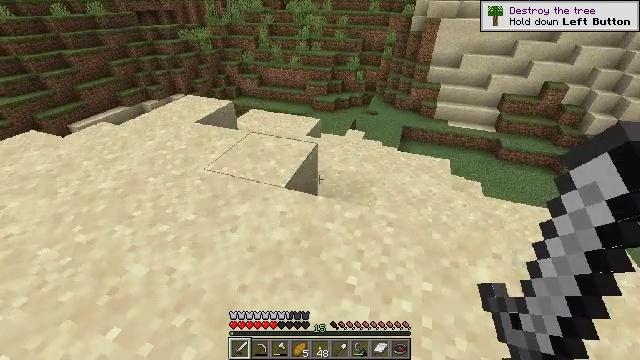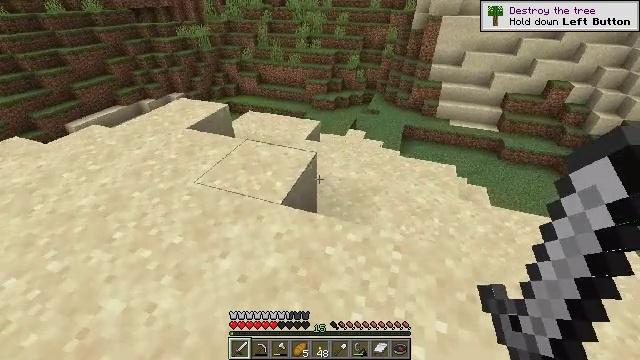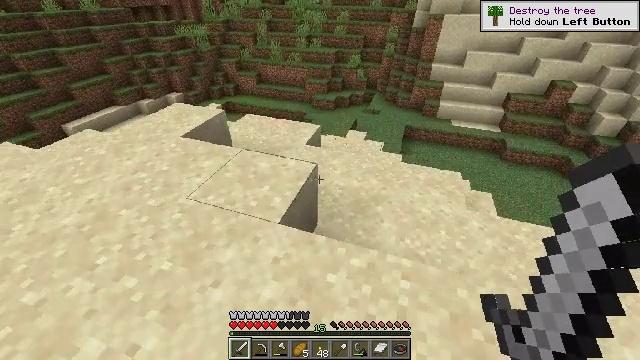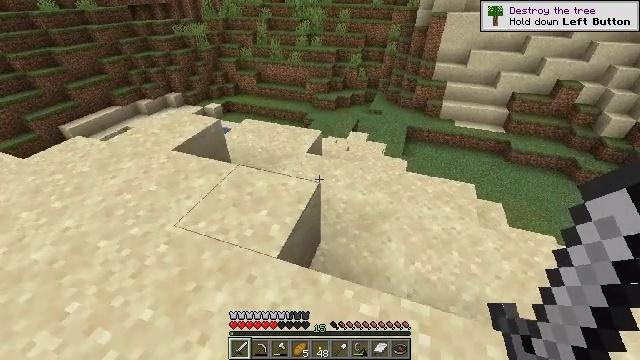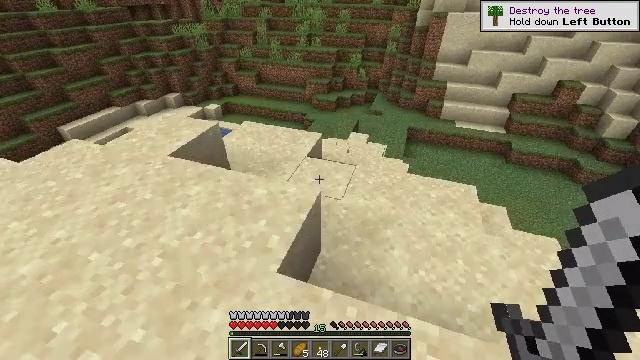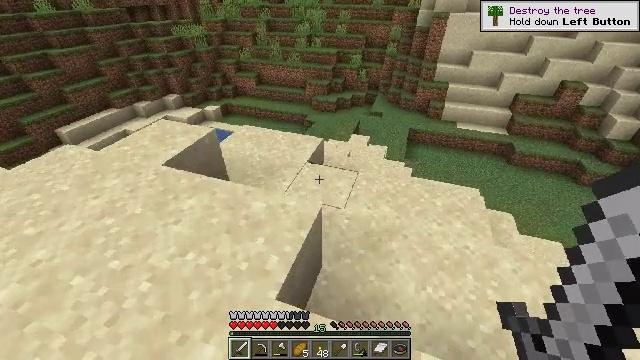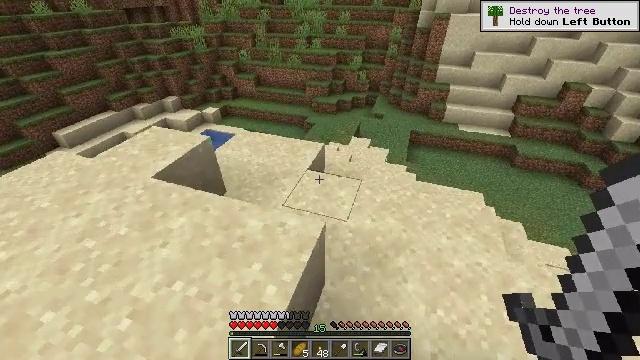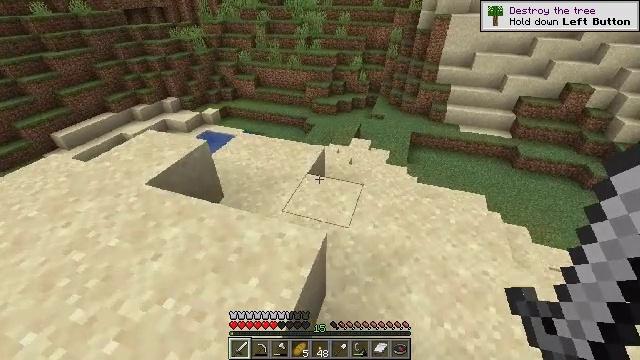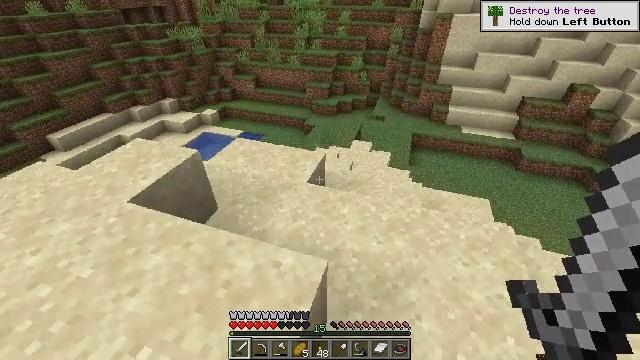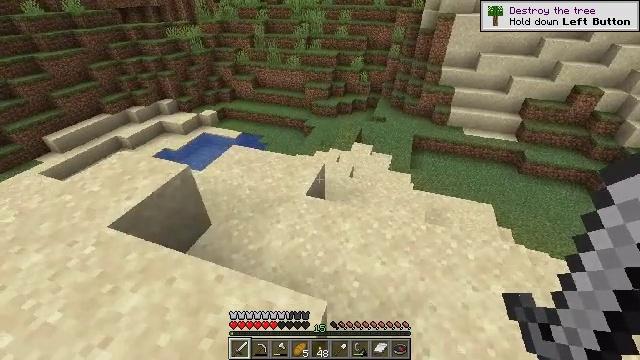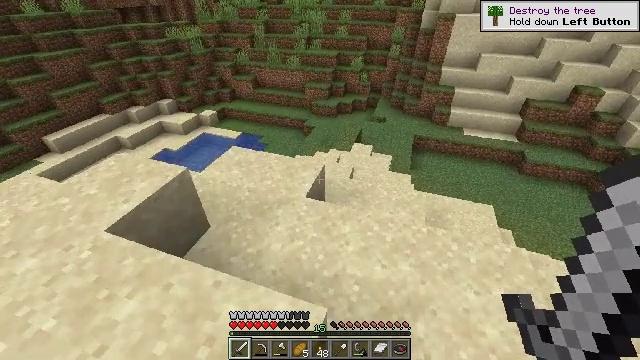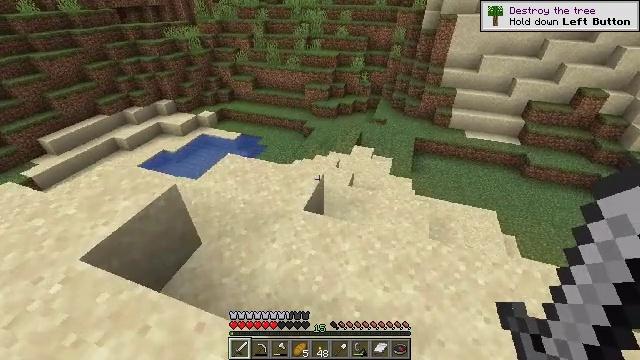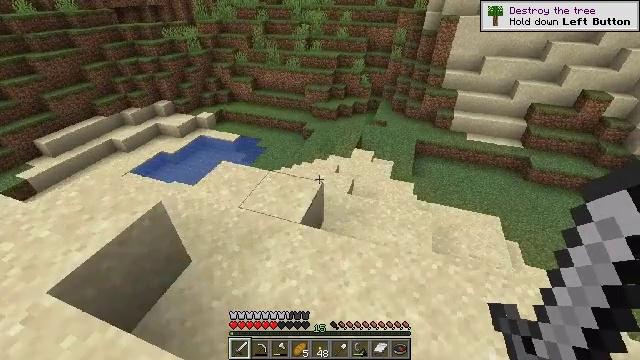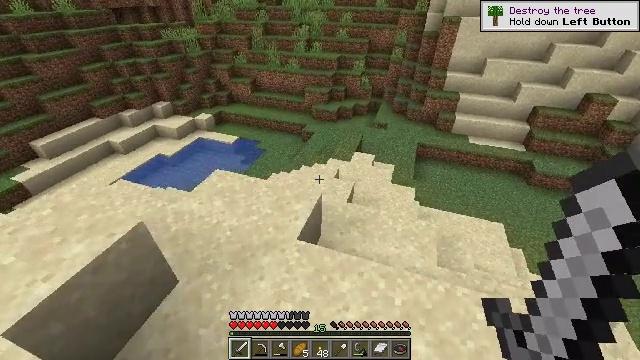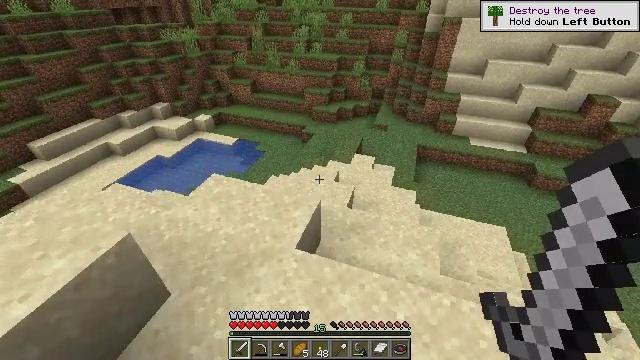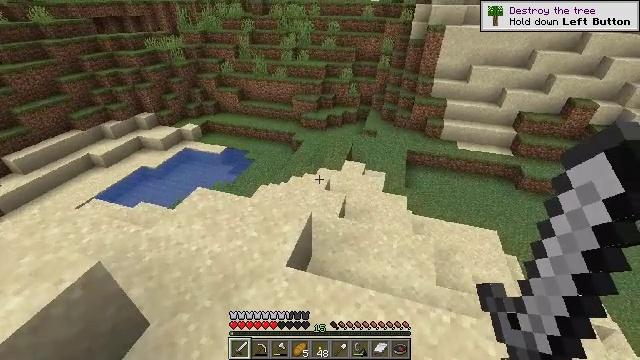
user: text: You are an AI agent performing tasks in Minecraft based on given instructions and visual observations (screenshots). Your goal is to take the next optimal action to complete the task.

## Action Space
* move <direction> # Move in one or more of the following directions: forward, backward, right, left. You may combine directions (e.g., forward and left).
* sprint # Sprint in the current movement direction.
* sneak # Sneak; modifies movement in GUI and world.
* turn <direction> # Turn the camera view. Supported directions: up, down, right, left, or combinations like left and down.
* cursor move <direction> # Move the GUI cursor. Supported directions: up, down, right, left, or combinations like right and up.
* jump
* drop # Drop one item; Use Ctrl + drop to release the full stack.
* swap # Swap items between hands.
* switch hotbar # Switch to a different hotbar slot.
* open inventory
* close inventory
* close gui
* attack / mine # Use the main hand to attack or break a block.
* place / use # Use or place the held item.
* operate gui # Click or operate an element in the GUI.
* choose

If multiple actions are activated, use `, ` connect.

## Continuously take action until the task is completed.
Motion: motion action
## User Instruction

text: Harvest the dead bush.
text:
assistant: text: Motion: move forward
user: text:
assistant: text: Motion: move forward
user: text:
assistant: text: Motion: move forward
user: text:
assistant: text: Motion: move forward
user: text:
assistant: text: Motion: move forward
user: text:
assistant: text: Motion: move forward
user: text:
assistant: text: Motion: move forward
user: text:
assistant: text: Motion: move forward
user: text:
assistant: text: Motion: move forward
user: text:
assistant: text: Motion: move forward
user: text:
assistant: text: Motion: move forward
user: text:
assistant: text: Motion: move forward
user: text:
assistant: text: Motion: move forward
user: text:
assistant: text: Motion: move forward
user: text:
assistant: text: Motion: move forward, turn right and up
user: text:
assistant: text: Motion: move forward
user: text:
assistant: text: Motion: move forward
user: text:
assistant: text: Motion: move forward
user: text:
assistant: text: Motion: move forward
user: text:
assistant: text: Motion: move forward
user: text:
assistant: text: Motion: move forward
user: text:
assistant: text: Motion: move forward
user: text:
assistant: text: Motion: move forward, turn up
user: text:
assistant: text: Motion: move forward, turn up
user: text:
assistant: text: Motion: move forward, turn right and up
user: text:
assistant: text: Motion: move forward, turn up
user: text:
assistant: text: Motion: move forward, turn up
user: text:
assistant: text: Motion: move forward
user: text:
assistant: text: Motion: move forward
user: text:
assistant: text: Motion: move forward